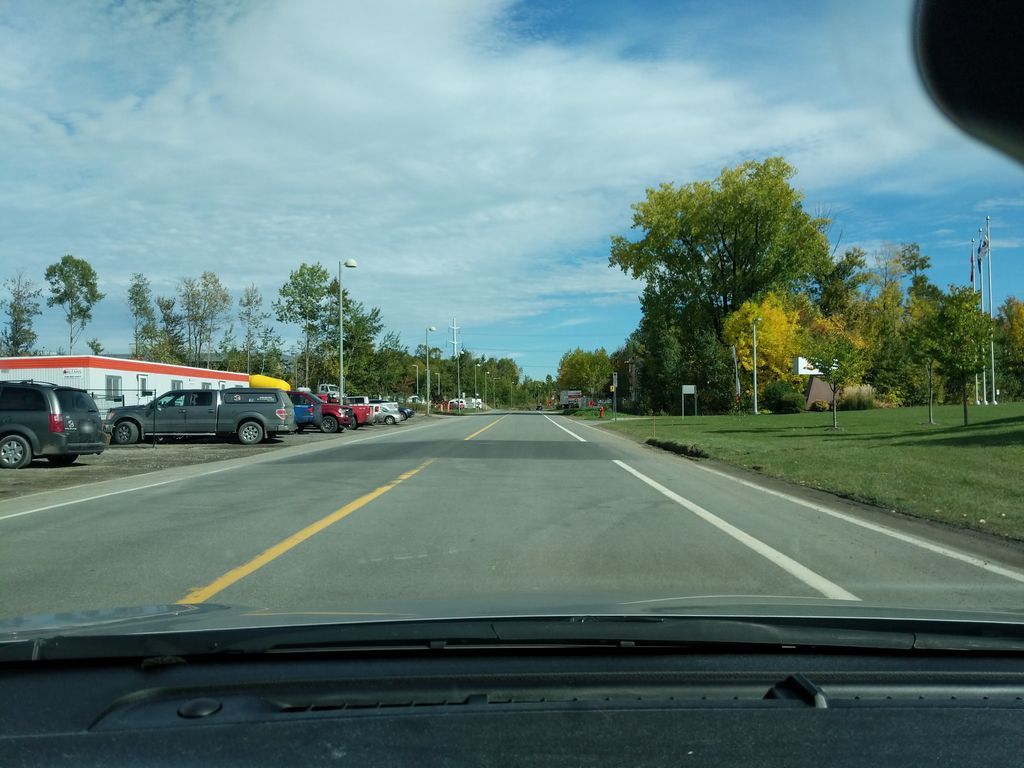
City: quebec_city